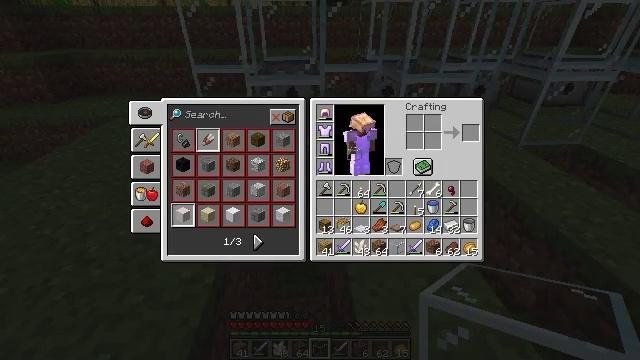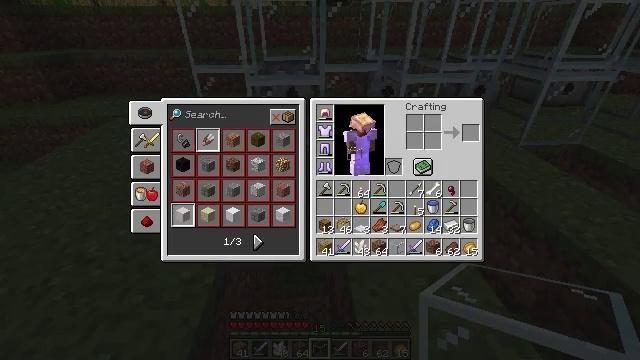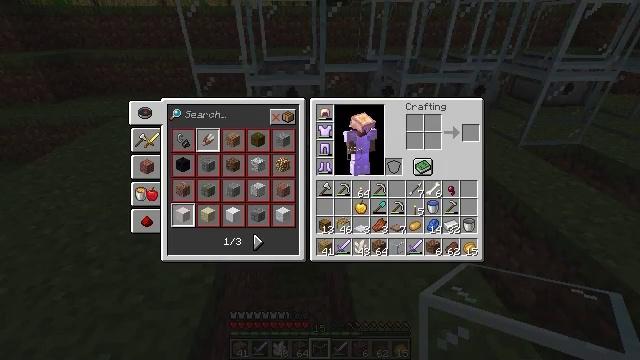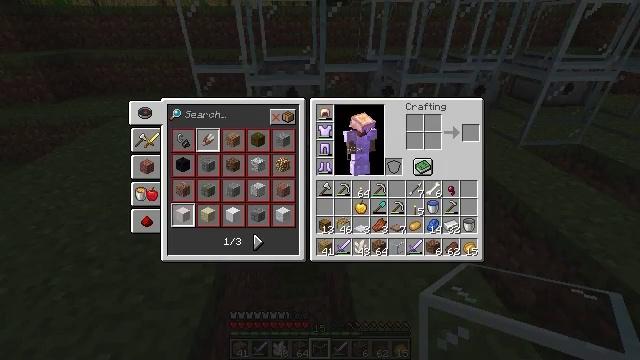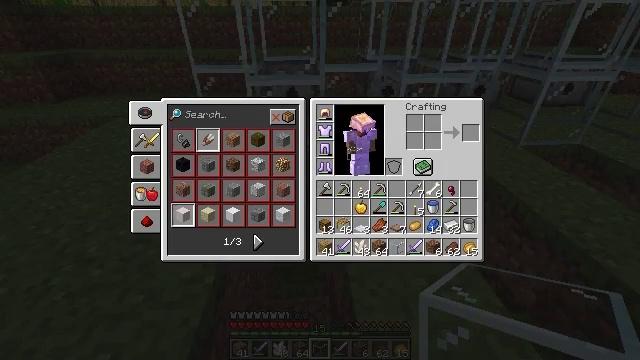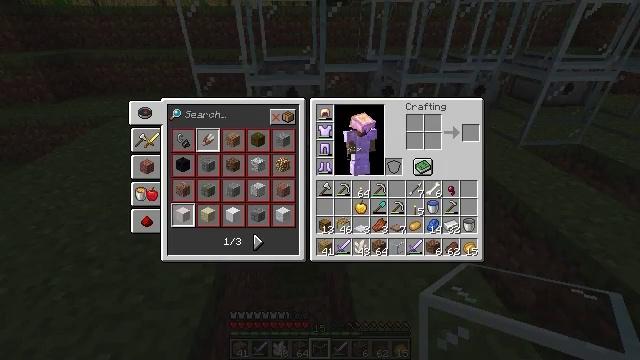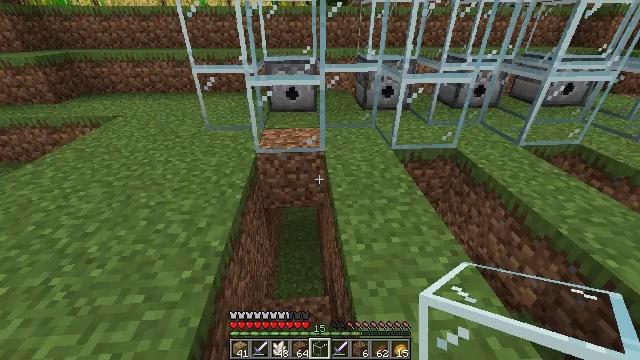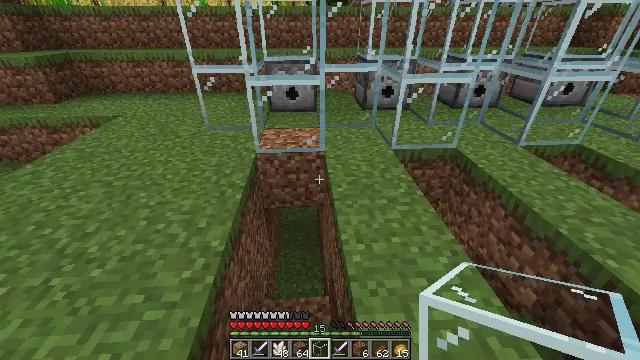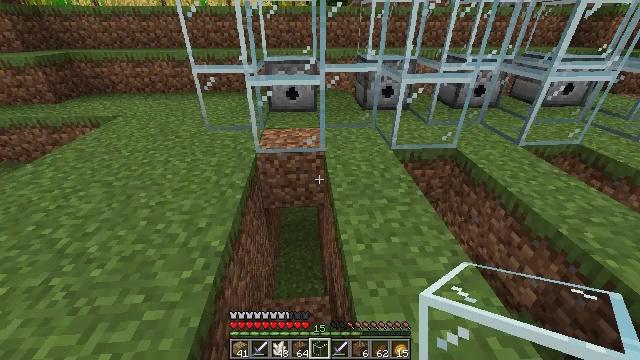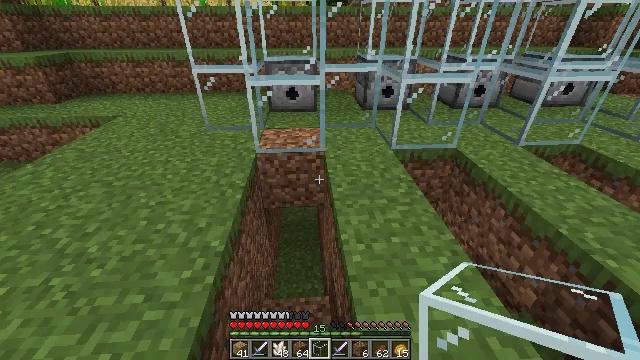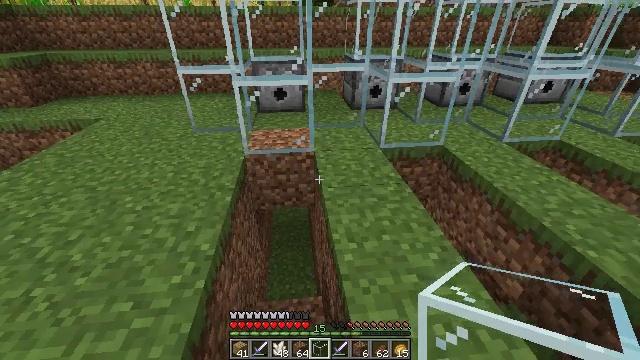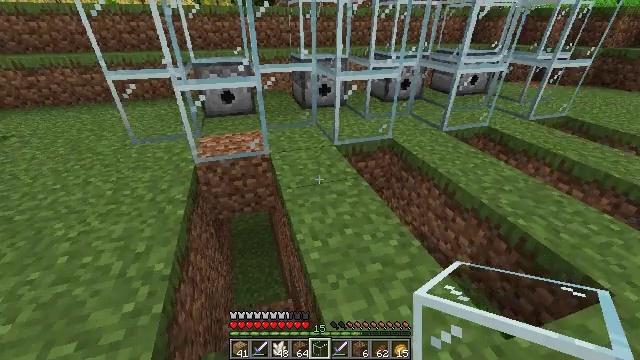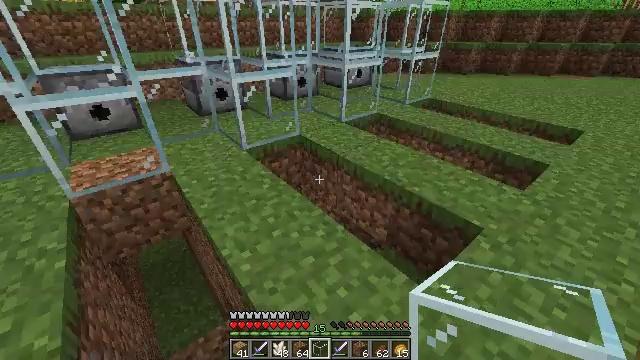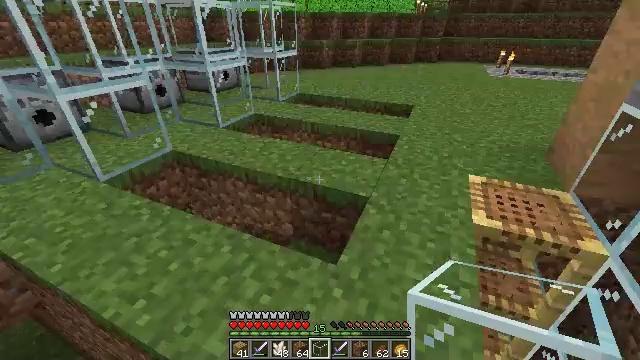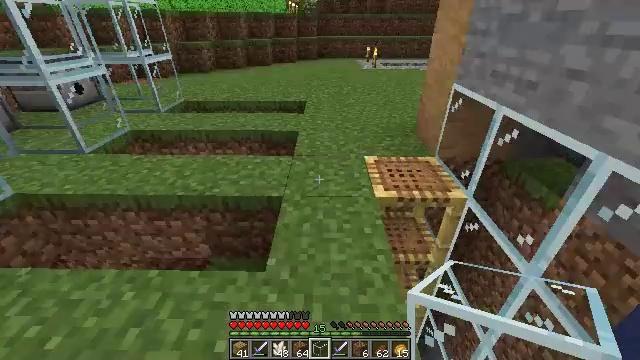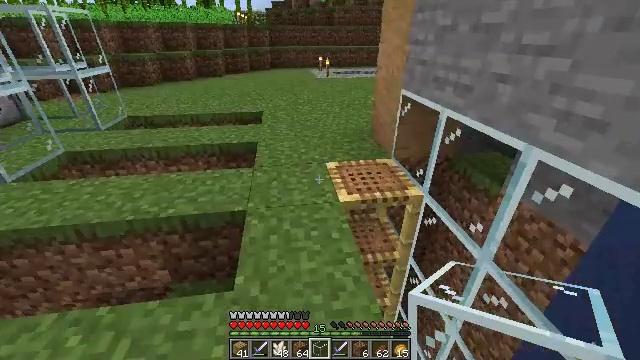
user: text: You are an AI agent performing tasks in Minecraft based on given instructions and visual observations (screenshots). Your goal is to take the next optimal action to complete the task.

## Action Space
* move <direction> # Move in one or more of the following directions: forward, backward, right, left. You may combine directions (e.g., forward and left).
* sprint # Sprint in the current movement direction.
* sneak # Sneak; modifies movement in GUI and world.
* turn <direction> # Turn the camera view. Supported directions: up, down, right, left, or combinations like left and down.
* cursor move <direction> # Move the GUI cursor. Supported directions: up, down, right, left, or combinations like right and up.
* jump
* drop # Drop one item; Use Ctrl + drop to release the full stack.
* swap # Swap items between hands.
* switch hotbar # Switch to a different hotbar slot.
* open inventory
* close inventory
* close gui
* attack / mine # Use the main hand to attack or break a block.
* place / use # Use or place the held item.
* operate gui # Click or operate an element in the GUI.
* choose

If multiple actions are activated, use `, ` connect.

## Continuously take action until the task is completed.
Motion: motion action
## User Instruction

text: Assemble a minecart with iron ingots at the crafting table.
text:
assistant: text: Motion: no_op
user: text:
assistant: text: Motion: no_op
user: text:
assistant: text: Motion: no_op
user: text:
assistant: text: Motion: no_op
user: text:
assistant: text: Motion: no_op
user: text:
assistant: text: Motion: no_op
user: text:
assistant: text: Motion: no_op
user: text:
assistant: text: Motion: no_op
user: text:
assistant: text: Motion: no_op
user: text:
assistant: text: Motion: turn right
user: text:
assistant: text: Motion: turn right
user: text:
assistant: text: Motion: turn right
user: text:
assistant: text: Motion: turn right
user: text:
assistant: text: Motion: turn right
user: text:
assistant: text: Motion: turn right and up
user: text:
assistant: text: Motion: turn right and up
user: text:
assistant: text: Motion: turn up
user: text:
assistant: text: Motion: turn left
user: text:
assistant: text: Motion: move forward, turn left
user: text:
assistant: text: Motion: move forward, turn left
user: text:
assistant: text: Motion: move forward and move right, turn left and down
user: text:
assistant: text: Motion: move forward and move right, turn left and down
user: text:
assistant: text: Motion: move forward and move right, turn left
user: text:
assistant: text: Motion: move forward and move right, turn left
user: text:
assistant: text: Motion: move forward and move right, turn left and down
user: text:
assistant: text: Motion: move right, turn left and down
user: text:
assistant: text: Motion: turn left
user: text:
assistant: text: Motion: no_op
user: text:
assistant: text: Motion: no_op
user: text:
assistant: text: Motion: no_op